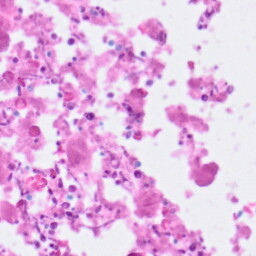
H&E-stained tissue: Pancreatic